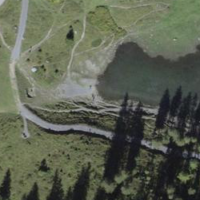
EUNIS habitat code: 23
Species observed at this site:
Pica pica
Astrantia major
Pyrrhocorax graculus
Hirundo rustica